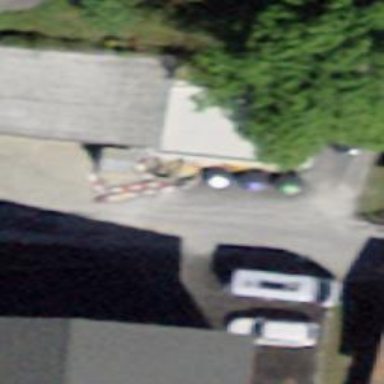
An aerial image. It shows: Waste disposal facility.